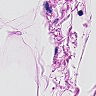
Metastatic tissue present: no